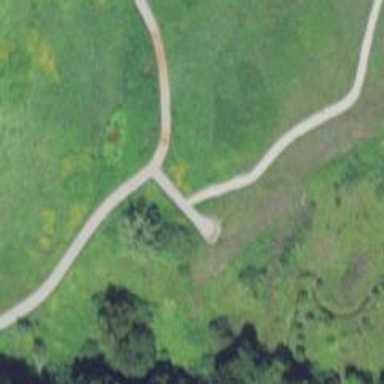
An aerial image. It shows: Asphalt cycleway.